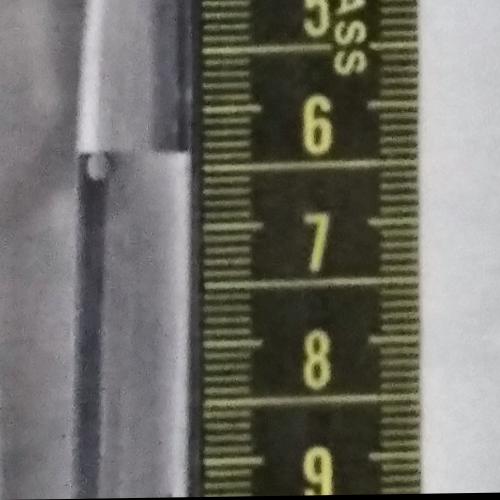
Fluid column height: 6.4 cm